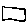
Label: square